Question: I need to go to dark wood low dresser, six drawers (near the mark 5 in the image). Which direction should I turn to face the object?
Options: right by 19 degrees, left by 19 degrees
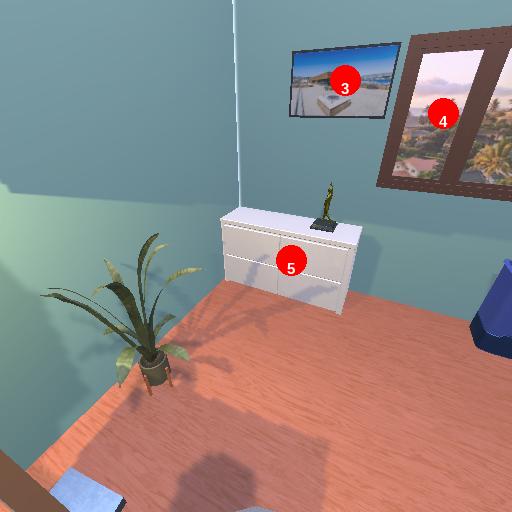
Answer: right by 19 degrees